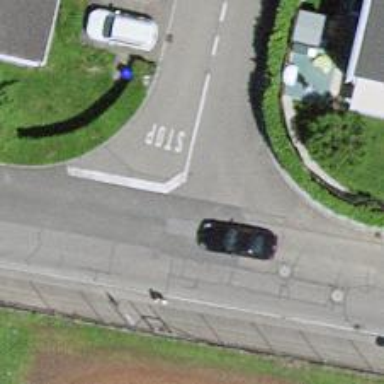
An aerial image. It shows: Road with stop sign.